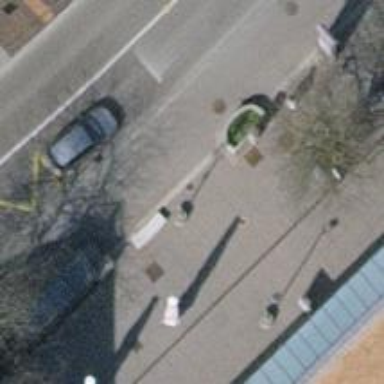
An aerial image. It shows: Bench.